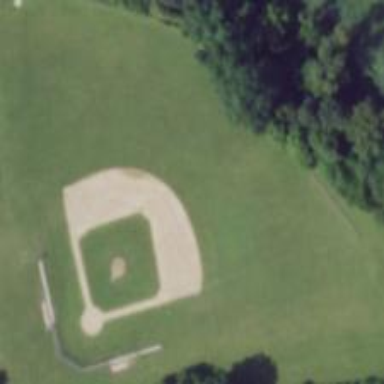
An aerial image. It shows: Baseball pitch for leisure land activities.